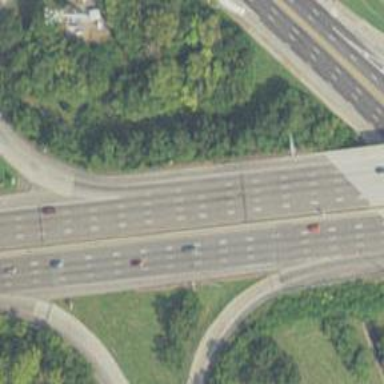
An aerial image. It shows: Motorway junction.